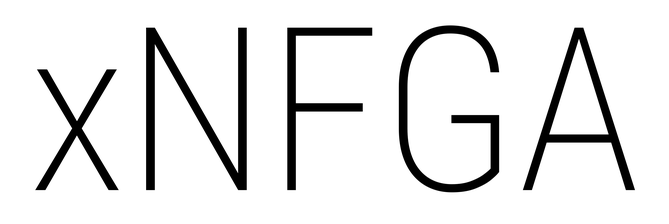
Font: Roboto_Condensed_ExtraLight